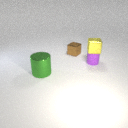
small purple rubber cylinder below small yellow metal cube